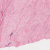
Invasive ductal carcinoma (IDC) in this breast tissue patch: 1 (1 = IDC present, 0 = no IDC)